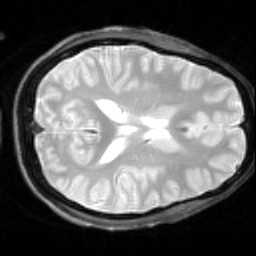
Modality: inplaneT2
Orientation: axial
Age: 19
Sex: male